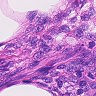
Metastatic tissue present: no